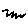
Label: zigzag